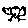
Label: bird